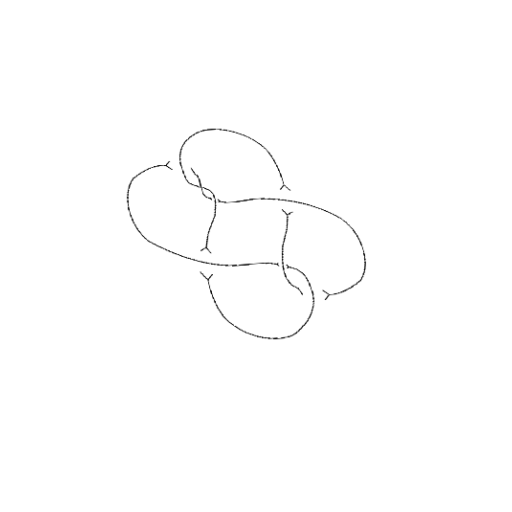
Crossing number: 7